Field crop: maize
Growth stage: 2
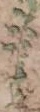
Species: convolvulus